Field crop: maize
Growth stage: 2
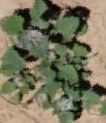
Species: chenopodium